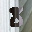
Label: 8